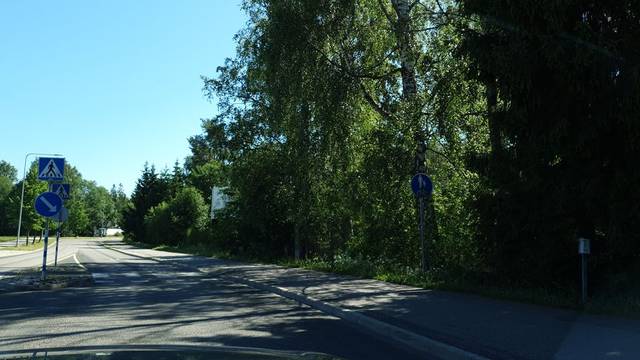
Region: Finland
Coordinates: 60.281, 24.908